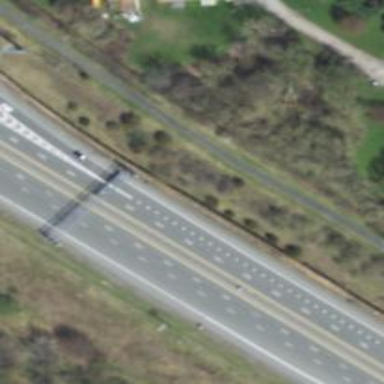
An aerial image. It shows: This image shows trunk highway that functions as expressway.